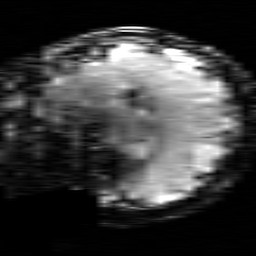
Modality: T2starw
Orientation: sagittal
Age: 36
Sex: female
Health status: healthy
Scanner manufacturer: siemens
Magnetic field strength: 3 T
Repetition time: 0.7 s
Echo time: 0.02 s